Interaction volume radius: 5 \u00c5
Interaction volume height: 15 \u00c5
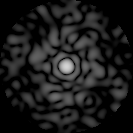
Disorder parameter: 0.8941